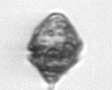
Label: Kryptoperidinium_triquetrum